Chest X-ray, PA view. Patient: 71 years old, sex F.
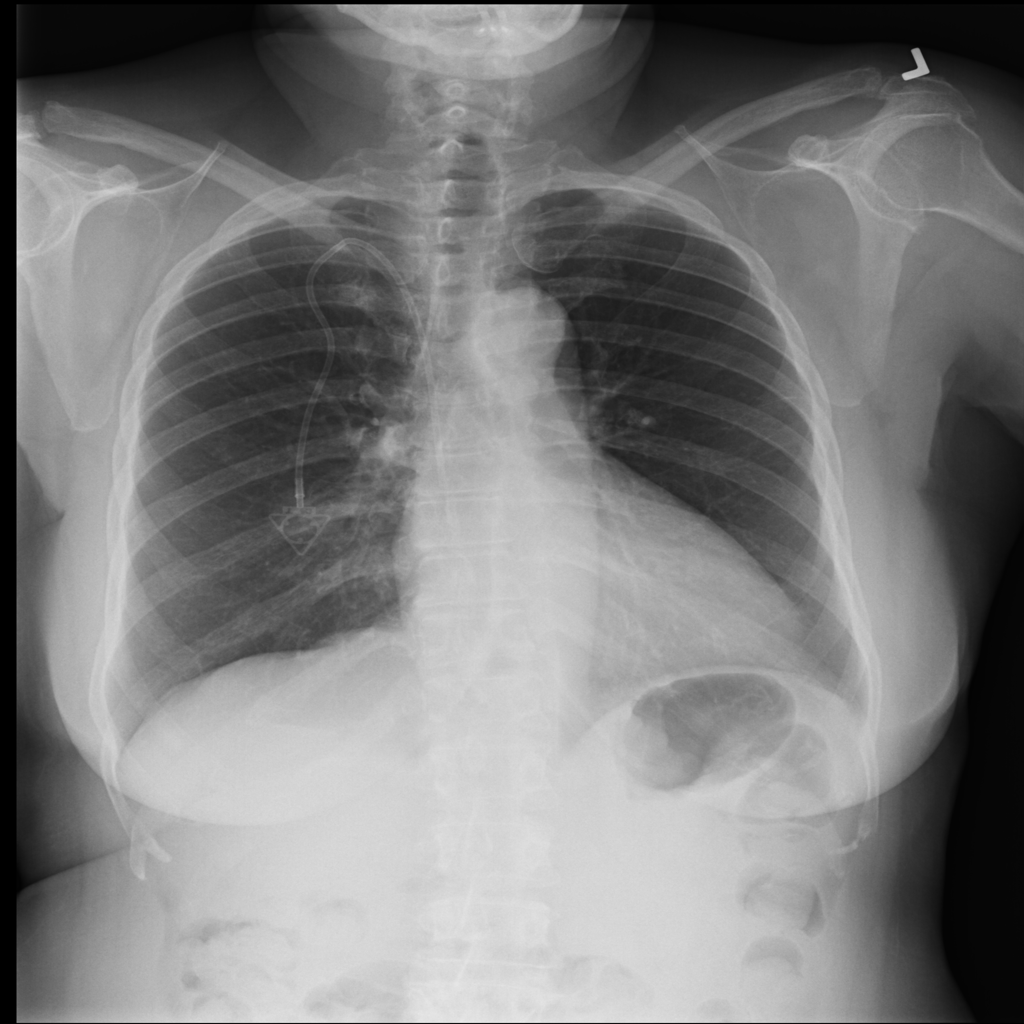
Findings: No Finding